RGB frame:
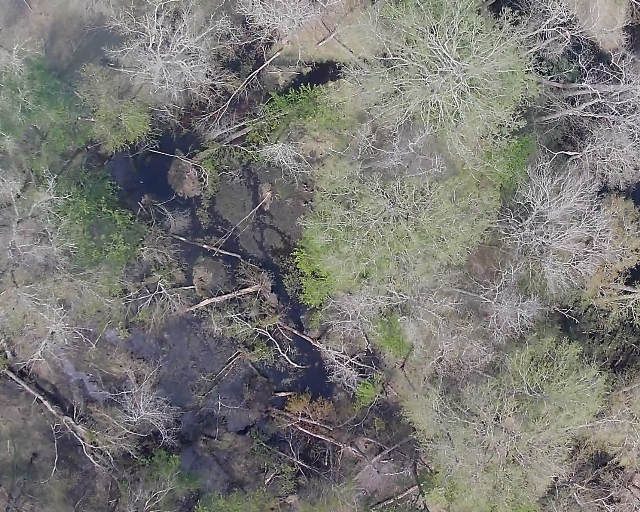
Thermal frame:
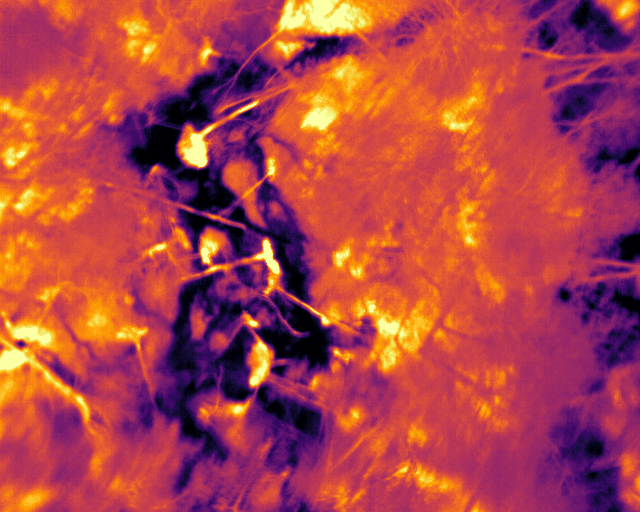
Captured: 2026-02-26 03:46:14
Pixels at or above 80 °C: 0 (fraction of frame: 0)